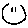
Label: smiley face